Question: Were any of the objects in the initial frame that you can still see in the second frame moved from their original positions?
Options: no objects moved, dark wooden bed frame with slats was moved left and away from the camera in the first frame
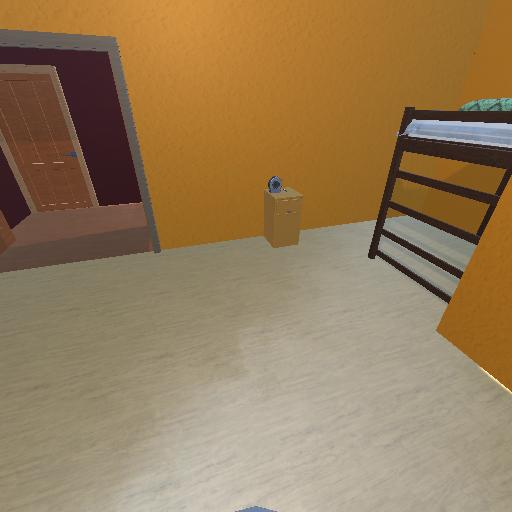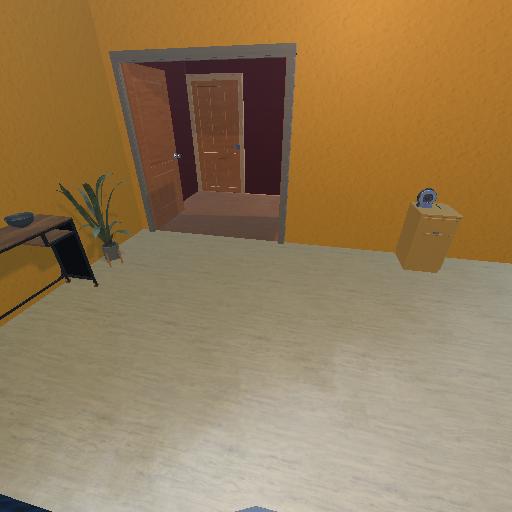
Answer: no objects moved